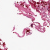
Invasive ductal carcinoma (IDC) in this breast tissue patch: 0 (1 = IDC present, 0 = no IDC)